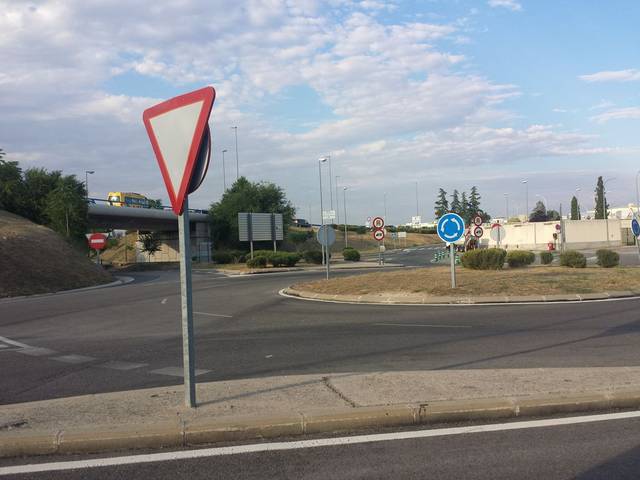
Region: Spain
Coordinates: 40.462, -3.575